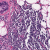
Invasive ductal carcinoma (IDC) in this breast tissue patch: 0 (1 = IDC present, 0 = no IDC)